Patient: sex M, age 65
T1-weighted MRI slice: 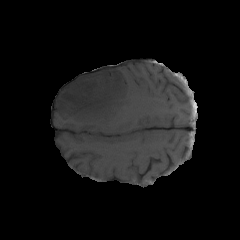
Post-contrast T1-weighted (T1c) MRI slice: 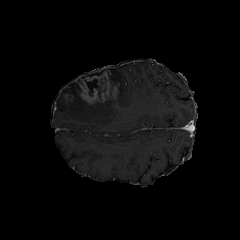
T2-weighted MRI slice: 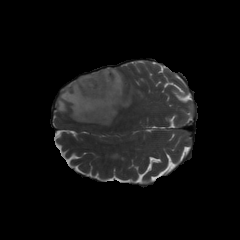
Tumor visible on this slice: yes
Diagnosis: Glioblastoma, IDH-wildtype
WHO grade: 4